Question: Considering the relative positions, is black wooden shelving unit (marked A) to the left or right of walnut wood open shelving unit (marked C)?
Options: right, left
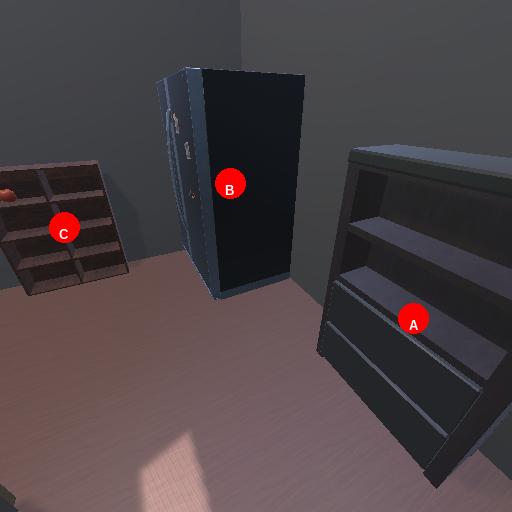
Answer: right